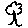
Label: tree